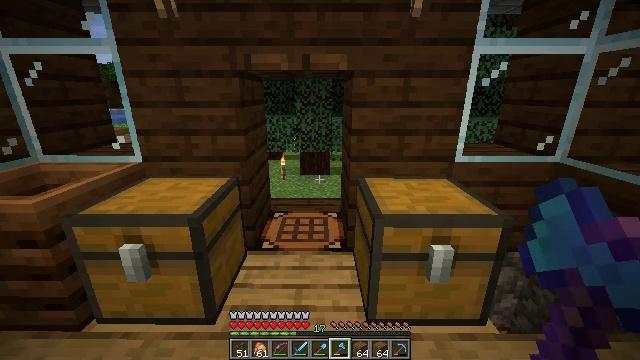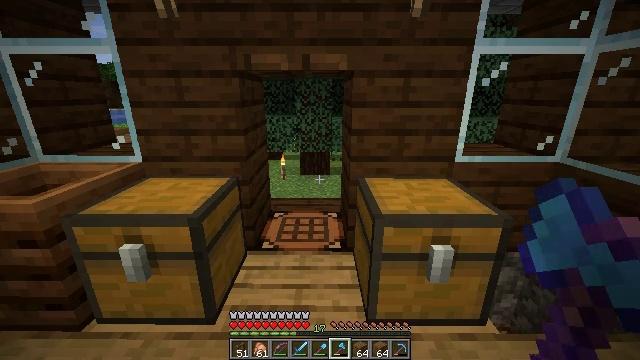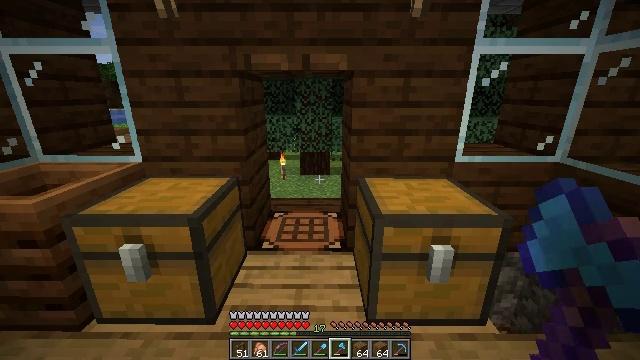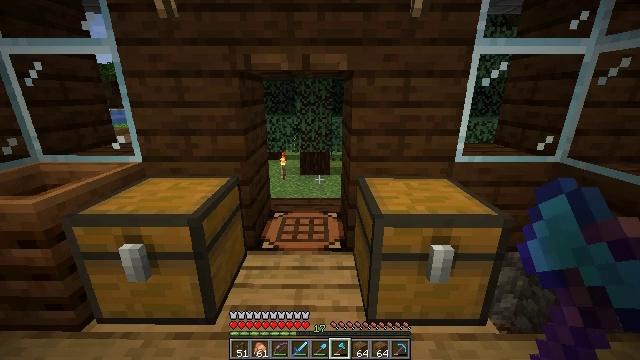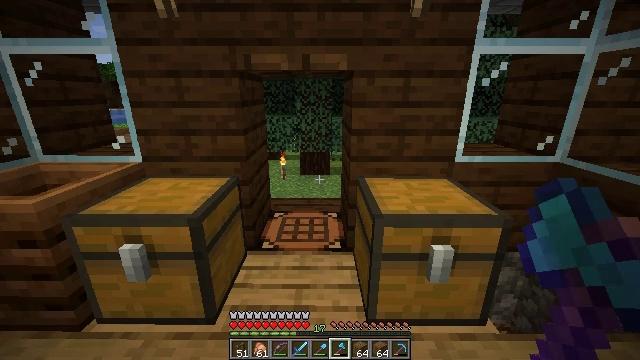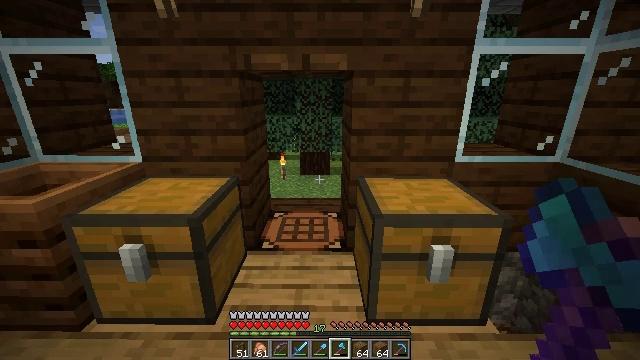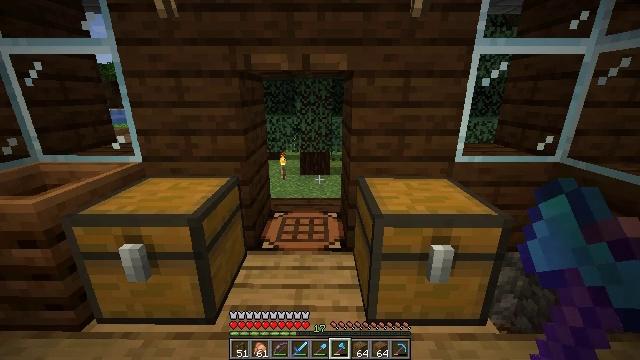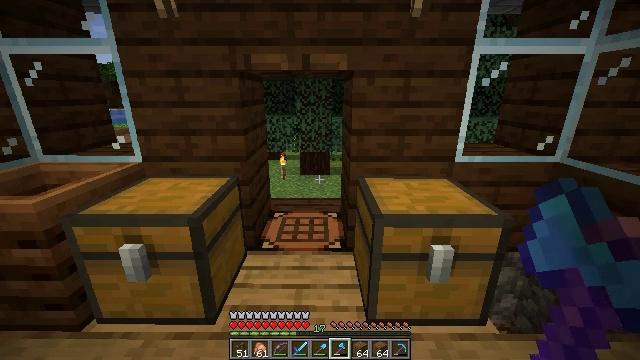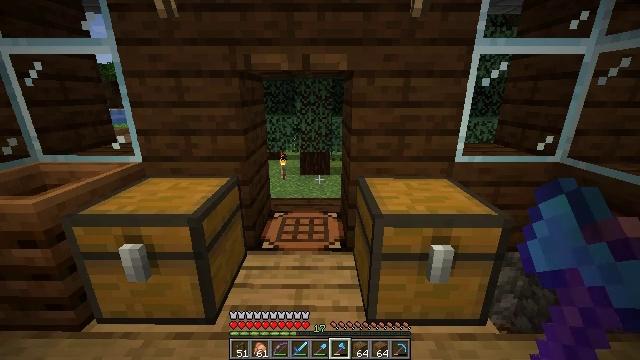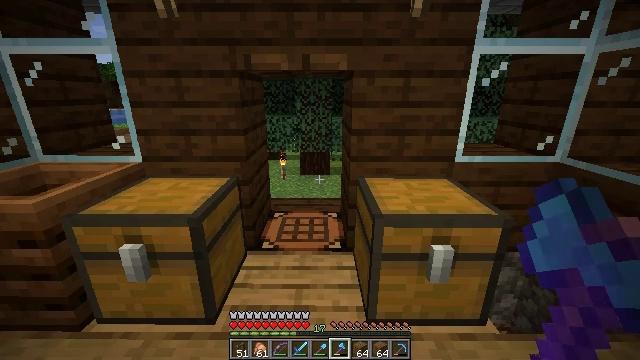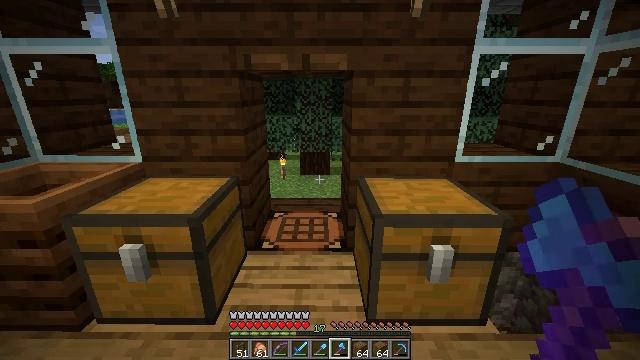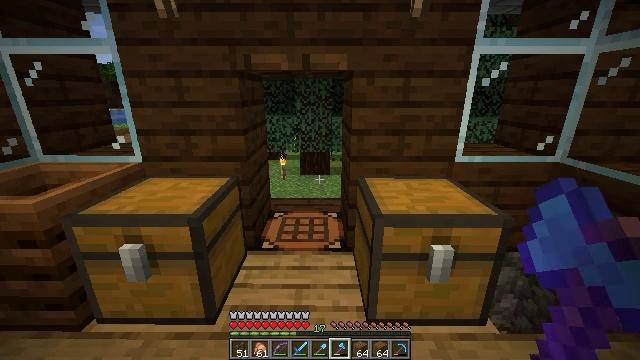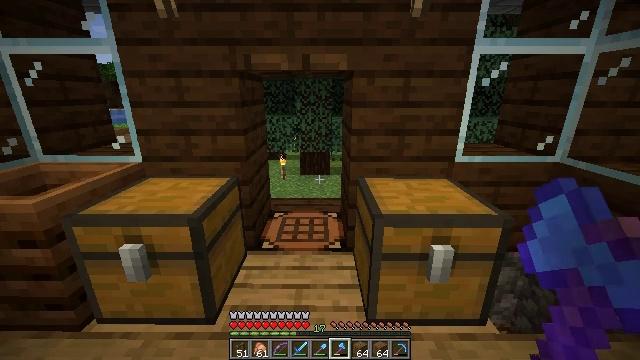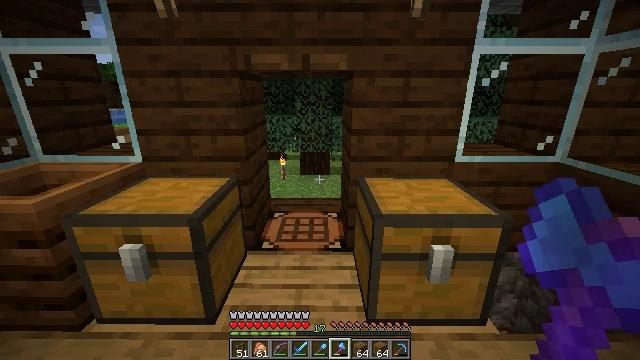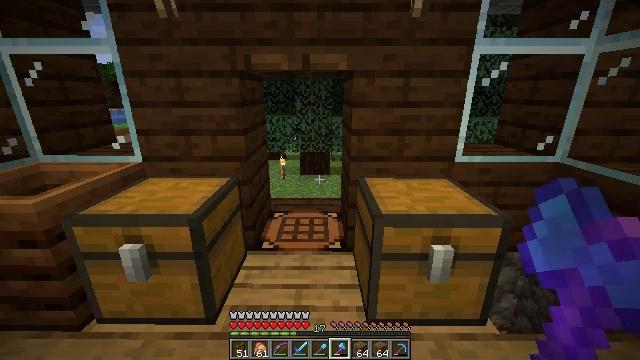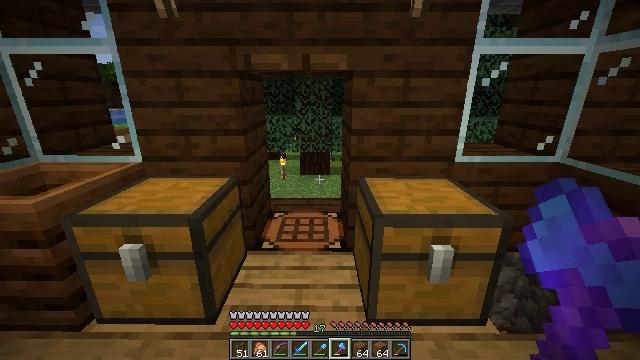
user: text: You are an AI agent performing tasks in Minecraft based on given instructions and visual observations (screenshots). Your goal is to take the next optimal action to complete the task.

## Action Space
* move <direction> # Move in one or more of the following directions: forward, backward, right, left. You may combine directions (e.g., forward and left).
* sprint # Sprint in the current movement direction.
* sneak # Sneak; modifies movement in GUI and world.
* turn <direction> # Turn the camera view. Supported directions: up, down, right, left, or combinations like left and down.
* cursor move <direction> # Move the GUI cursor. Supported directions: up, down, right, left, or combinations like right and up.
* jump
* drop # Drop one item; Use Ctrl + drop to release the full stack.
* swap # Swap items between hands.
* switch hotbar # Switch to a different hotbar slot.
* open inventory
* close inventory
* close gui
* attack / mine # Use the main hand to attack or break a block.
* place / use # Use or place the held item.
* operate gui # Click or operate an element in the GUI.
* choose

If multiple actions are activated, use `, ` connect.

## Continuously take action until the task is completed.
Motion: motion action
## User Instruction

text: Gather spruce fence pieces.
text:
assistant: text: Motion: no_op
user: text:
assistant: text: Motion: no_op
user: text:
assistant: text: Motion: no_op
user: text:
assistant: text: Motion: no_op
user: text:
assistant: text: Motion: no_op
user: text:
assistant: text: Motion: no_op
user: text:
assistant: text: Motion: no_op
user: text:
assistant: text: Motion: no_op
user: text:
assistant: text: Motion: no_op
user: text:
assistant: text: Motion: no_op
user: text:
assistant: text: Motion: no_op
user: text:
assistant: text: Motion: no_op
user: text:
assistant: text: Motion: no_op
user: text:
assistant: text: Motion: no_op
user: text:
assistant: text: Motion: no_op
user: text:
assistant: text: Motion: no_op
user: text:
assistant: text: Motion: no_op
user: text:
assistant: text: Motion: no_op
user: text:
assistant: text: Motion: no_op
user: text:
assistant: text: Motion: no_op
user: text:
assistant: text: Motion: no_op
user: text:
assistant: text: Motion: no_op
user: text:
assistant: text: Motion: no_op
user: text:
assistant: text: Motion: no_op
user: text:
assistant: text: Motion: no_op
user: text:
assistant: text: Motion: no_op
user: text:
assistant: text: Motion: no_op
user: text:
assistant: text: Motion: no_op
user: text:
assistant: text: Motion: no_op
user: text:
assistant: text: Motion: no_op